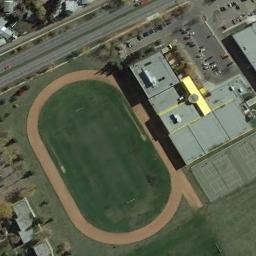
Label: ground_track_field